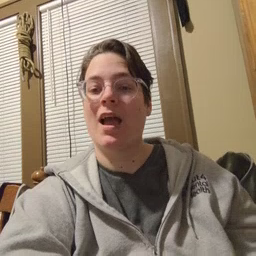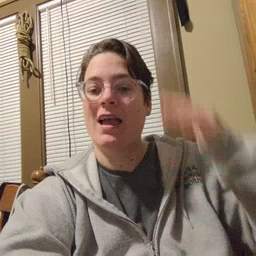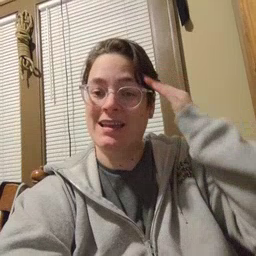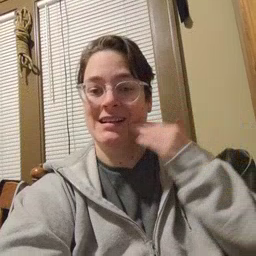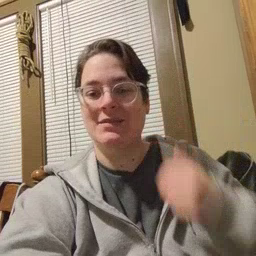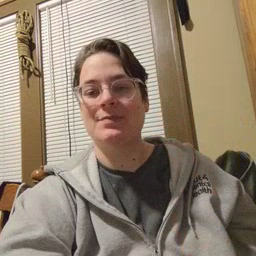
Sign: head